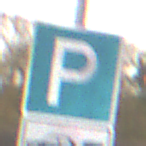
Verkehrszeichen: Parken
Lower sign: HinweisDurchSinnbild15
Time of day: MorningAfternoon
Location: Outdoor (Nature)
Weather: Overcast
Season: NotSpecified
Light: Natural